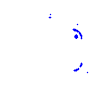
Particle: proton